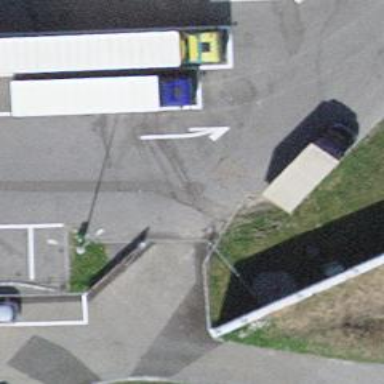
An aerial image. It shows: Gate.